Question: I have the following data set.

How would the query look if wanted the most occuring show on top and limit the result for 20 shows?
I have searched on the web for this and i need to use the GROUP BY method from sql. but when i make the query
'''
SELECT 'show' FROM fans GROUP BY 'show' LIMIT 20
'''
i do not get the desired result.
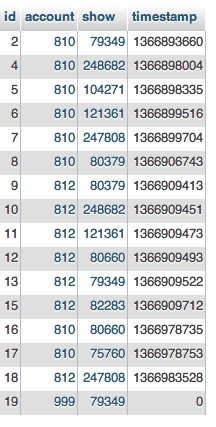
Answer: '''
SELECT a.*, b.TotalCount
FROM TableName a
INNER JOIN
(
SELECT c.show, COUNT(*) totalCount
FROM TableName c
GROUP BY c.show
) b ON a.show = b.show
ORDER BY b.TotalCount DESC
LIMIT 20
'''
if you want to list one record for every show, you can simply use 'GROUP BY'
'''
SELECT a.show, COUNT(*) TotalCount
FROM TableName a
GROUP BY a.Show
ORDER BY TotalCount DESC
LIMIT 20
'''